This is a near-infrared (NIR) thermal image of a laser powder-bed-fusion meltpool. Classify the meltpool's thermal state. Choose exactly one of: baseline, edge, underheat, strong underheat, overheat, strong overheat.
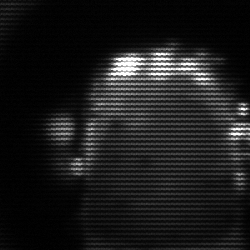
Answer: baseline